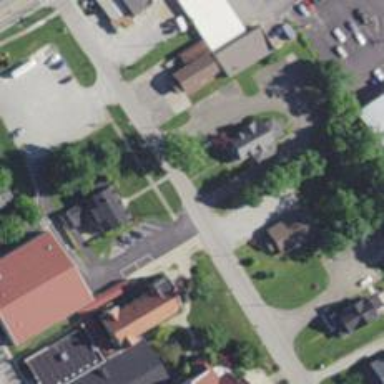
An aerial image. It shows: Living street.